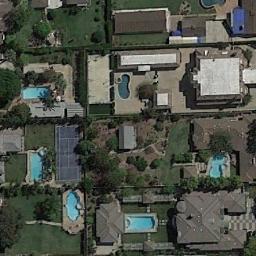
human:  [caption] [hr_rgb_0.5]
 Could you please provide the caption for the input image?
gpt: Tennis court and swimming pool in the middle of a residential area surrounded by trees .

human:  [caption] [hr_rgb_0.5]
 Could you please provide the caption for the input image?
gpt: Many buildings are beside the tennis courts .

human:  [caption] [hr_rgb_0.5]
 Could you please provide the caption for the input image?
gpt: There are two different colors of the tennis court .

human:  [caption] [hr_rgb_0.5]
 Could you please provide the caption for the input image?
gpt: The tennis court is on the grass next to some buildings and trees .

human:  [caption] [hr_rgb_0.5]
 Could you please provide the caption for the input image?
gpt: There are some buildings and swimming pools near the tennis court .